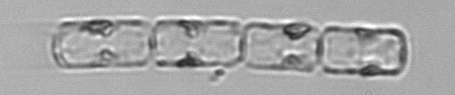
Label: Guinardia_delicatula